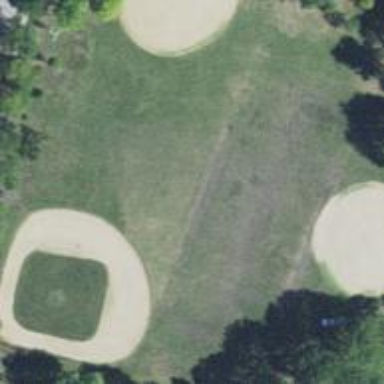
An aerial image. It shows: Baseball pitch for leisure land.